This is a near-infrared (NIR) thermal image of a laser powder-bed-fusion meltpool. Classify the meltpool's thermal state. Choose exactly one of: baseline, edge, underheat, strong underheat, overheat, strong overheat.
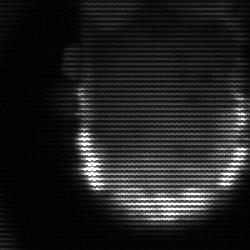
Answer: baseline